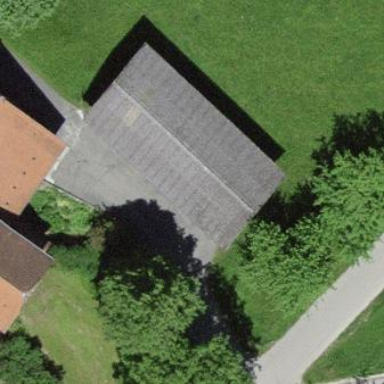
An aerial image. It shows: Rural barn.